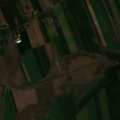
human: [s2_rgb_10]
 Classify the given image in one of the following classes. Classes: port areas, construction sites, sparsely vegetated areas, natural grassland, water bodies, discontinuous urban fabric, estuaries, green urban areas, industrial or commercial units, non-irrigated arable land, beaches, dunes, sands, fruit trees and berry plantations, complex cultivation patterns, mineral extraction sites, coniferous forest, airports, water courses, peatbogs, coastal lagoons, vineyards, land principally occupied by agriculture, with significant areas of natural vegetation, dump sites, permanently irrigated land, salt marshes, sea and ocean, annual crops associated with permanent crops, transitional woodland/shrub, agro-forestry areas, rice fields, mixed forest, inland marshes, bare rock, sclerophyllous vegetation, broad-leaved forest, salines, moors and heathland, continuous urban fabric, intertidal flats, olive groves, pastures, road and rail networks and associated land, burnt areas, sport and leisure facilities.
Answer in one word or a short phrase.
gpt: discontinuous urban fabric, non-irrigated arable land, complex cultivation patterns